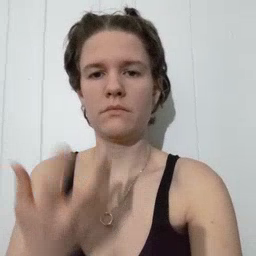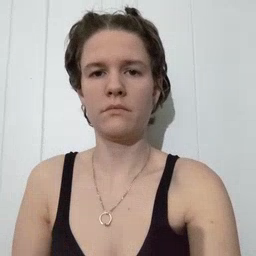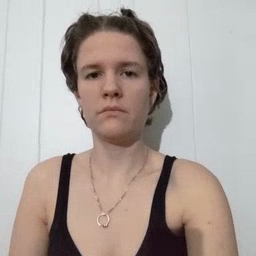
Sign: many